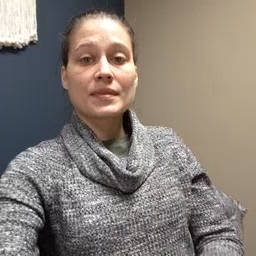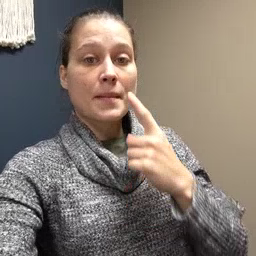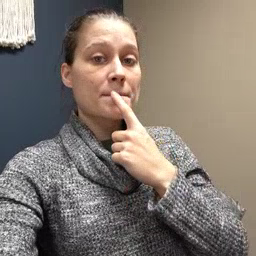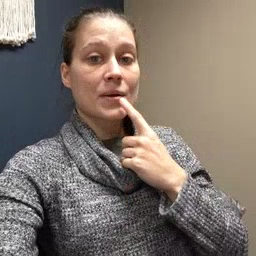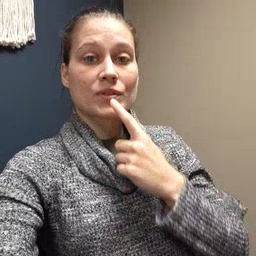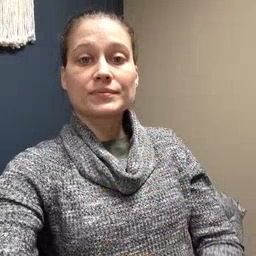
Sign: mouth